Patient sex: M
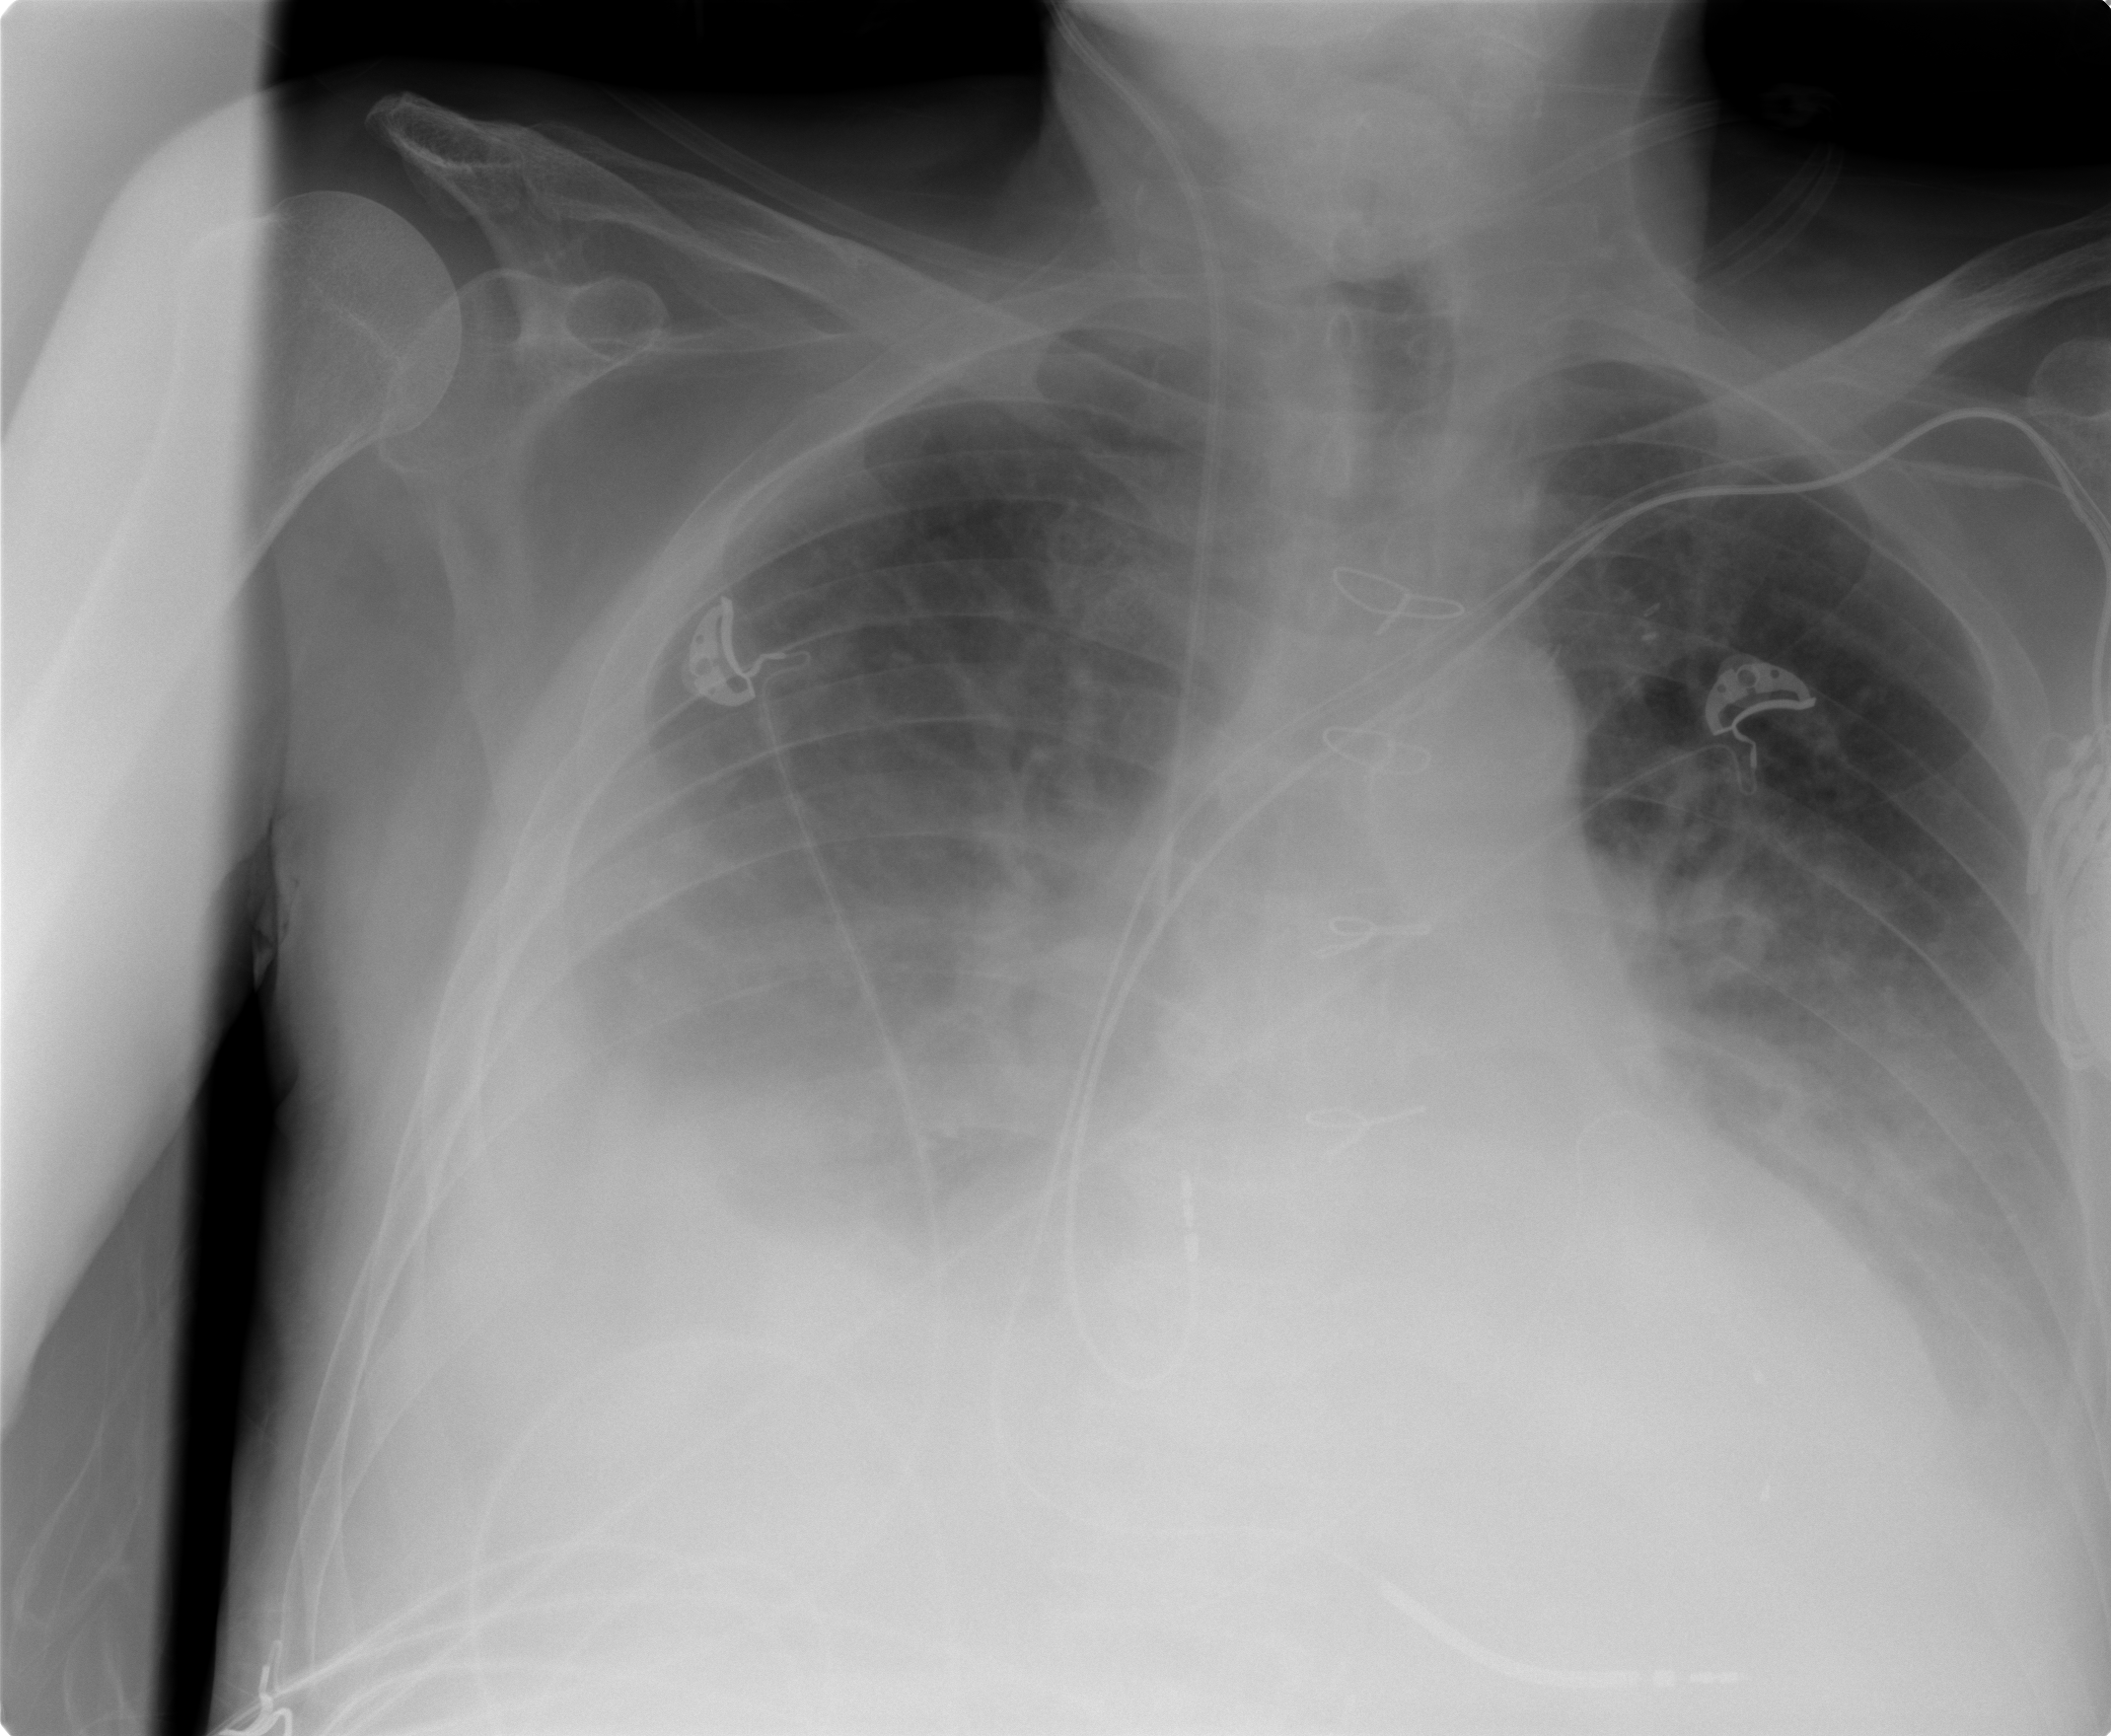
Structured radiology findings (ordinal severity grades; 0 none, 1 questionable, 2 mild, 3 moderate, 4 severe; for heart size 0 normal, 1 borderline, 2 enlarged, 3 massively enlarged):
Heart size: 2
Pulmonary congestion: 3
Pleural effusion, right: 3
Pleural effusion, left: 3
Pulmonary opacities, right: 2
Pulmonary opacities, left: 2
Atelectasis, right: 3
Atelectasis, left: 3